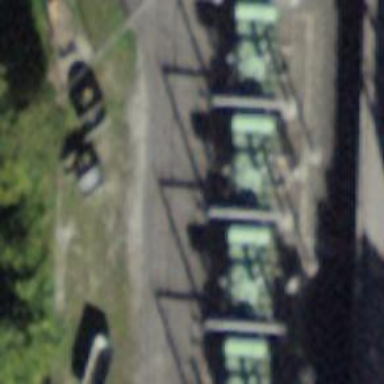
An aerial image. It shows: Transformer.